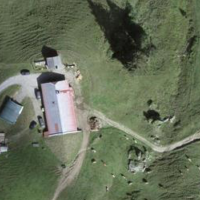
EUNIS habitat code: 23
Species observed at this site:
Silene dioica
Tussilago farfara